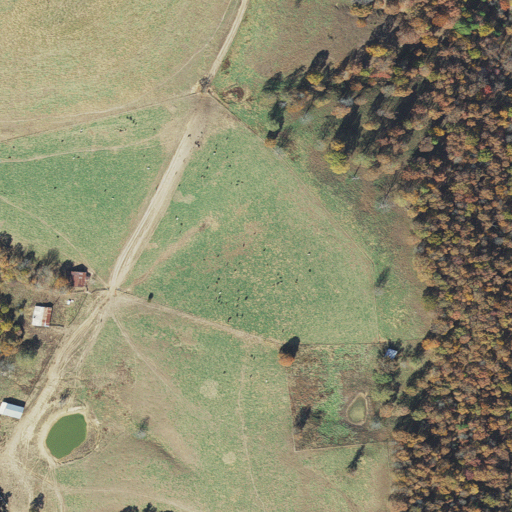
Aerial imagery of ridge(s) in Arkansas named Johnson Ridge containing pasture, deciduous forest, and open development